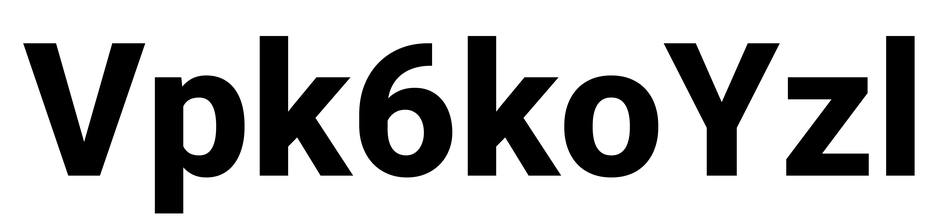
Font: Roboto_ExtraBold